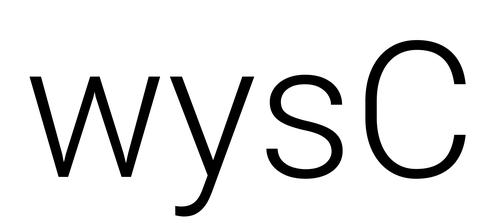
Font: Roboto_Light